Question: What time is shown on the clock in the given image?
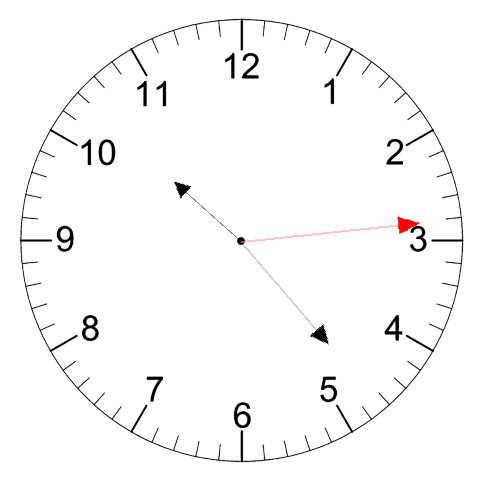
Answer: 10:23:14